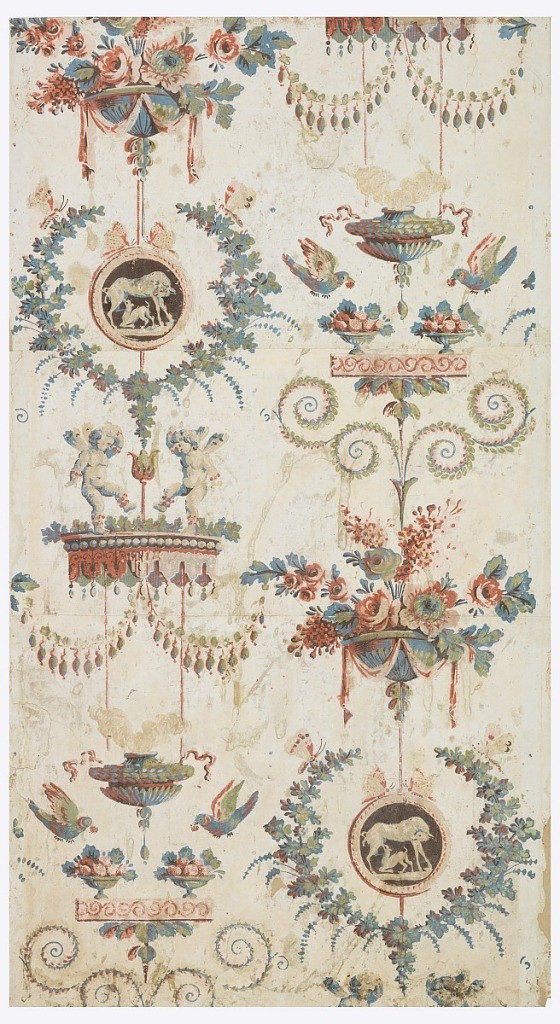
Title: Sidewall
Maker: Jacquemart & Bénard, France
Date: ca. 1791
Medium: Block printed on handmade paper
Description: Vertical rectangle composed of three joined sheets giving full width of original paper and all but three inches of drop-repeating design, which repeats twice in one width. A bowl of flowers is placed above a medallion enclosing a suckling sheep with lamb, surrounded by a wreath; and below a brule-parfum flanked by two birds taking strawberries from compotes. Above the latter motif is the fourth motif of the design, confronted putti dancing on a baldaquin from which hang two swags.